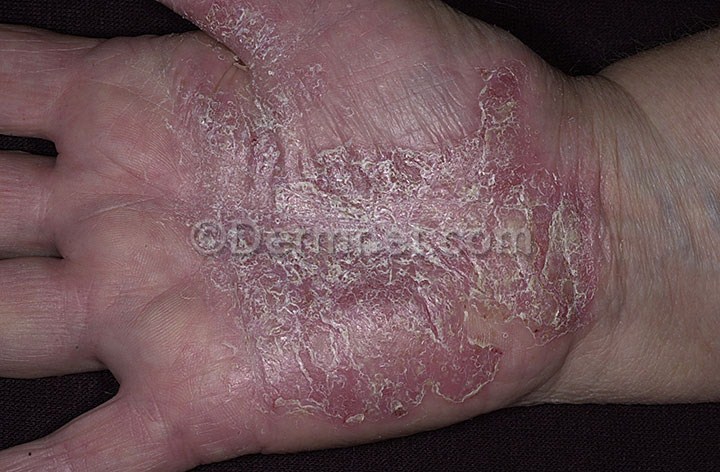
Disease: Psoriasis pictures Lichen Planus and related diseases